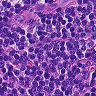
Metastatic tissue present: no